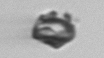
Label: detritus_transparent